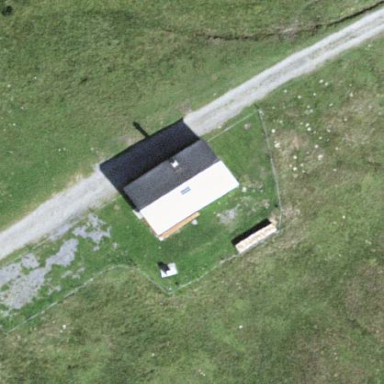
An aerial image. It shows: Shed.